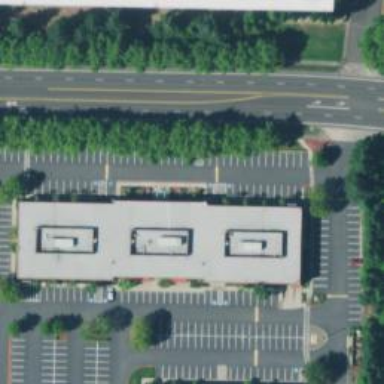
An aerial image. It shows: Parking space.